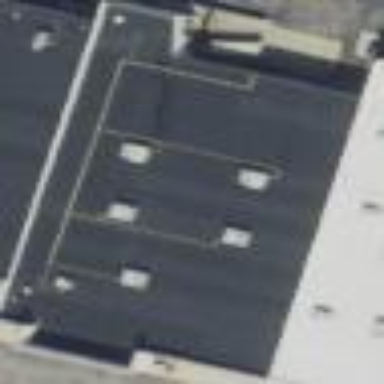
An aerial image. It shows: Building.